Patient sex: F
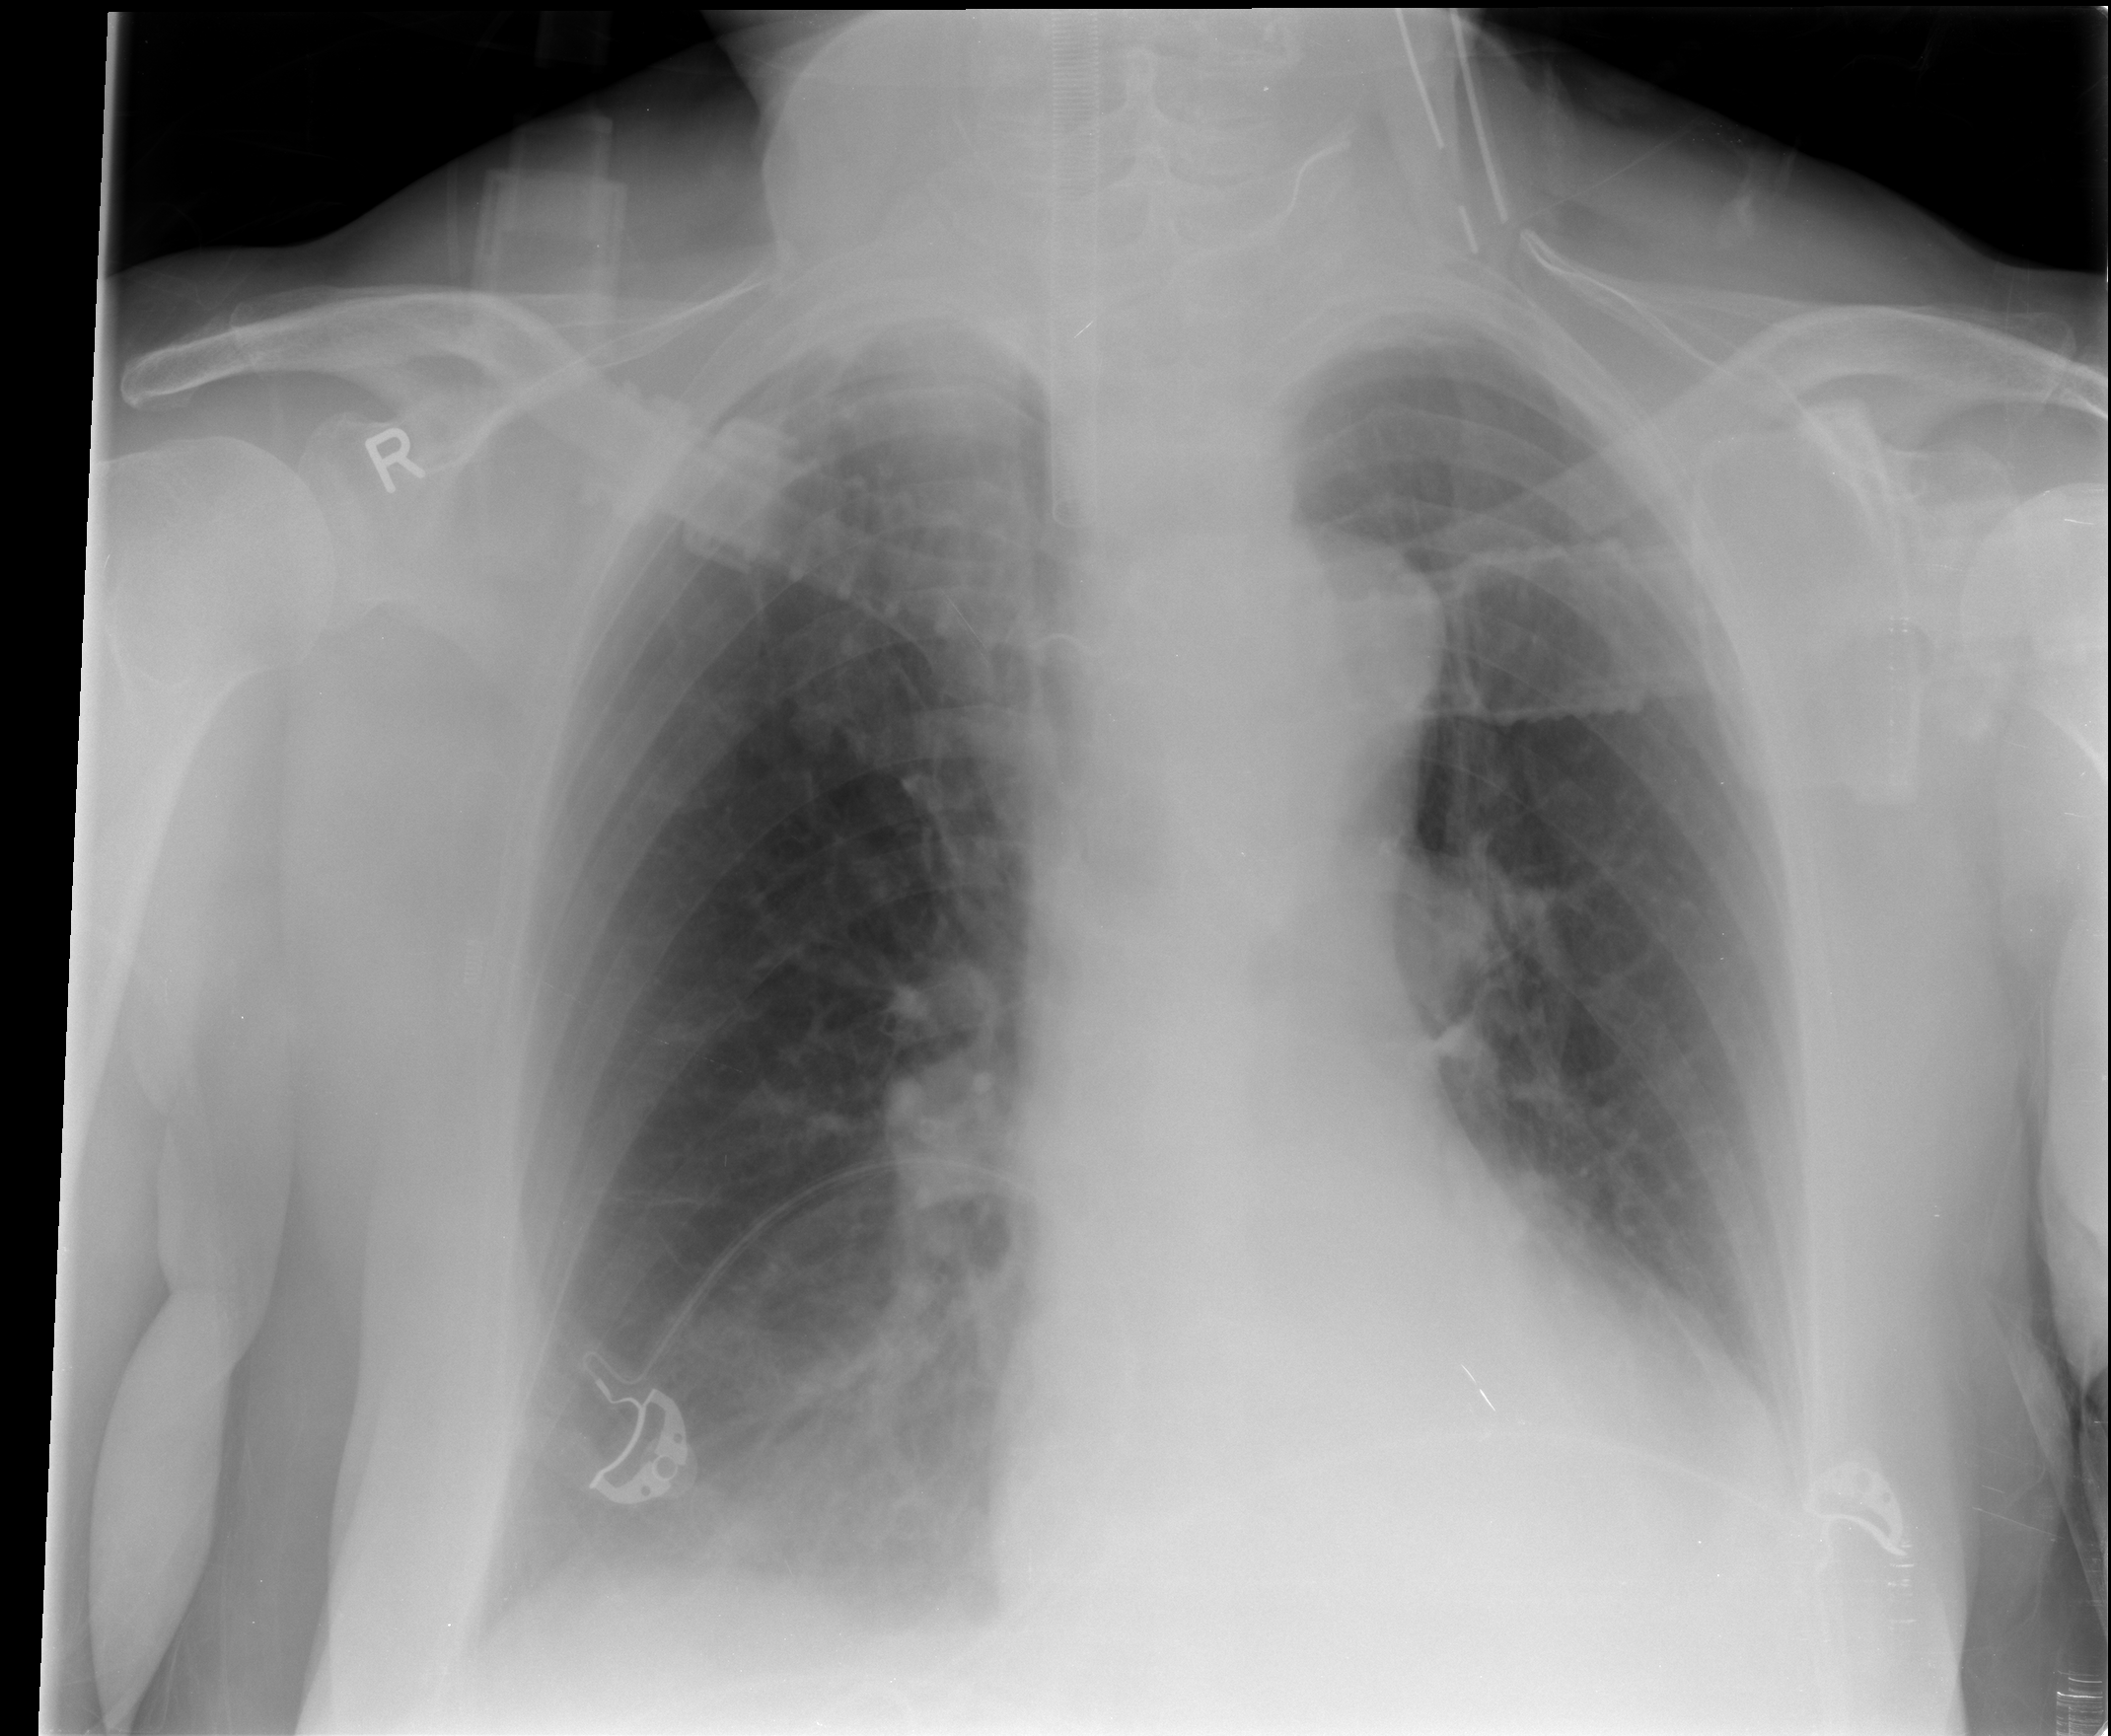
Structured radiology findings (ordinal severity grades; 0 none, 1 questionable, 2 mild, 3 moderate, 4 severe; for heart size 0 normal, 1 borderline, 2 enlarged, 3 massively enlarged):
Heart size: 1
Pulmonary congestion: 0
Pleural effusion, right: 2
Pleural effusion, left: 2
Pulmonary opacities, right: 0
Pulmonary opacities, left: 0
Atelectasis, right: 2
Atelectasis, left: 2